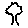
Label: tree